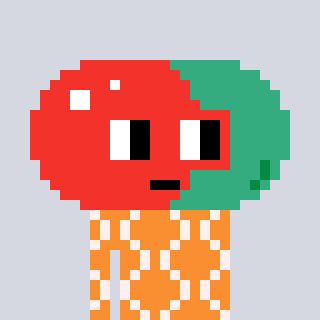
a pixel art character with square red glasses, a pill-shaped head and a orange-colored body on a cool background